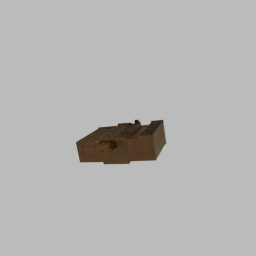
Label: architecture